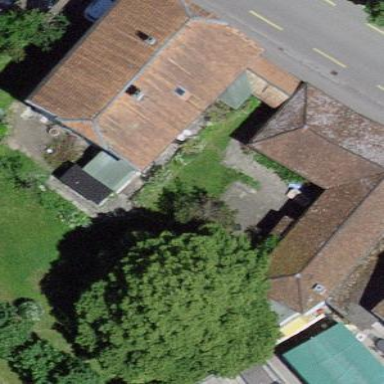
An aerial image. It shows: Building with half-hipped roof made of roof tiles.